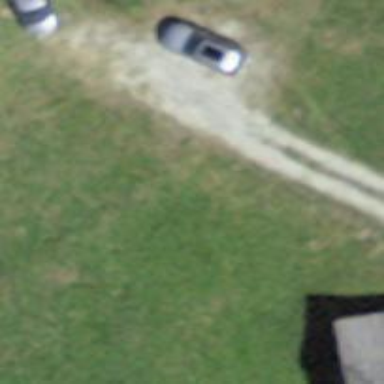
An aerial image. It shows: Driveway made of pebblestone.